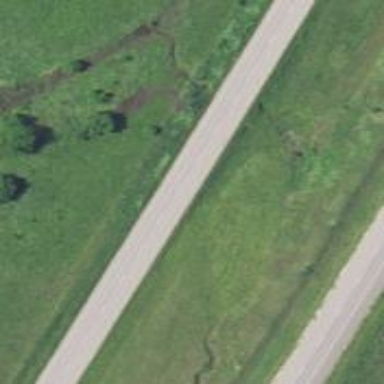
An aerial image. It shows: Expressway with asphalt surface categorized as trunk highway.